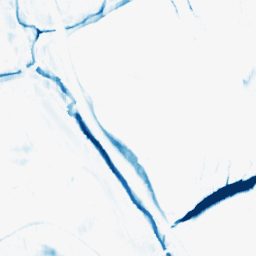
Category: morphological
Decomposition family: morphological_rect
Decomposition parameters: operation: closing
width: 5
height: 20
Upsampling method: cubic_mitchell
Upsampling parameters: scale: 2
Upsampling scale: 2